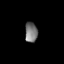
Tissue: lung
Cell type: Myeloid cells
Senescence score: 0.5964
Nuclear area (px): 251
Mean DAPI intensity: 116.598